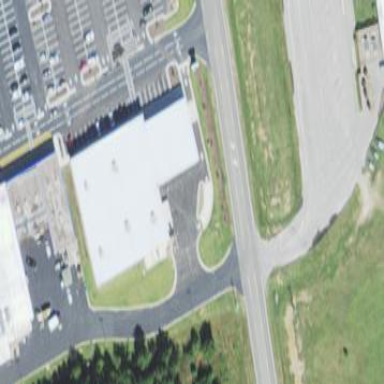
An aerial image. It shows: Retail building.